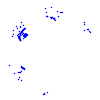
Particle: proton